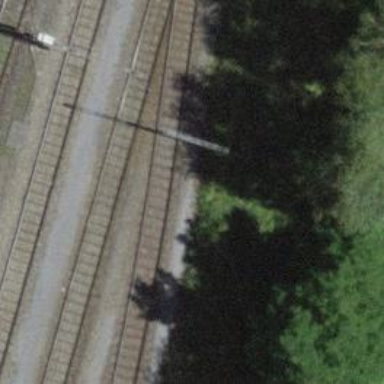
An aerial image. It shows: Railway yard in service.